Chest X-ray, PA view. Patient: 69 years old, sex F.
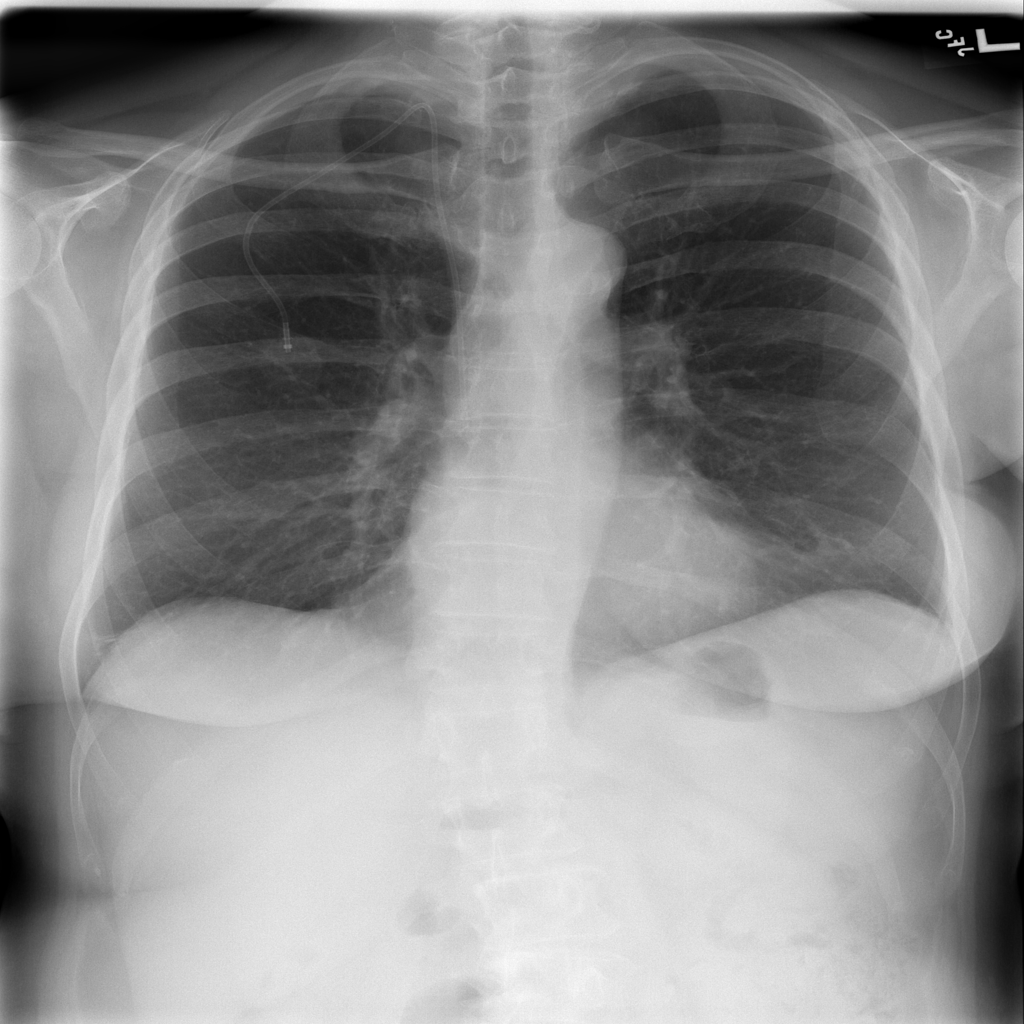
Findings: Atelectasis